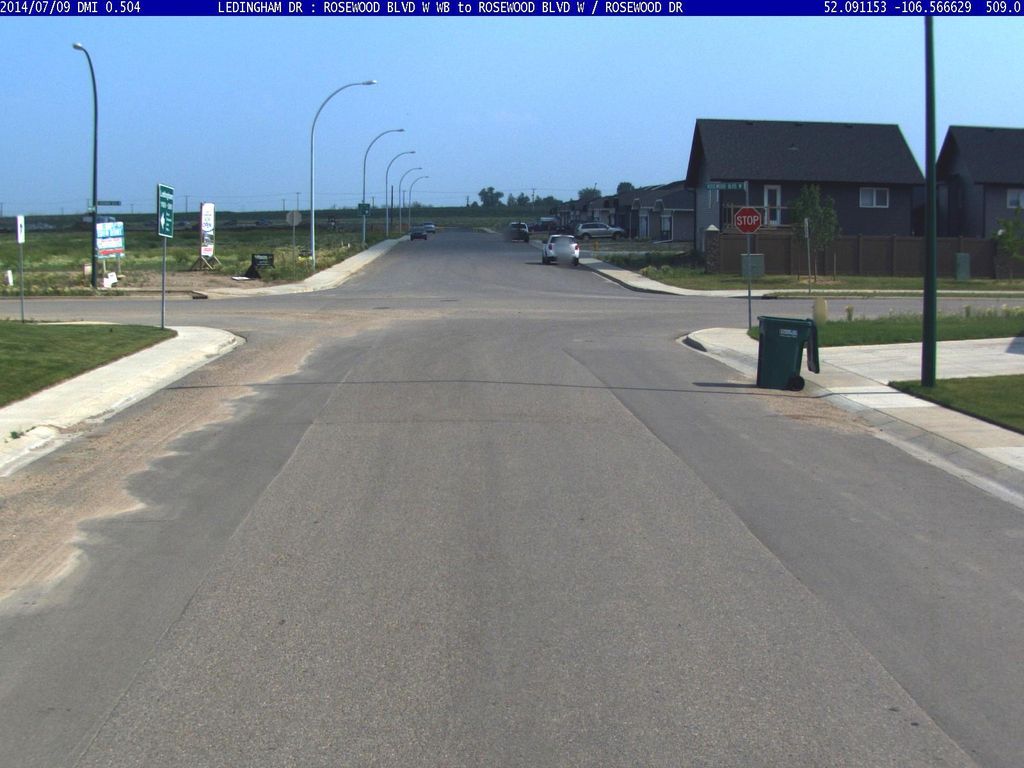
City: saskatoon